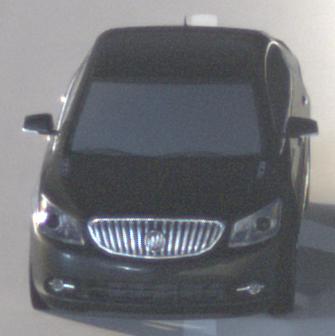
Make: Buick
Model: LaCrosse
Detailed model: Gen. 2
Model produced from: 2009
Model produced until: 2016
Doors: 4
Color: black
Road condition: dry road
Daytime: night
Contrast: high contrast